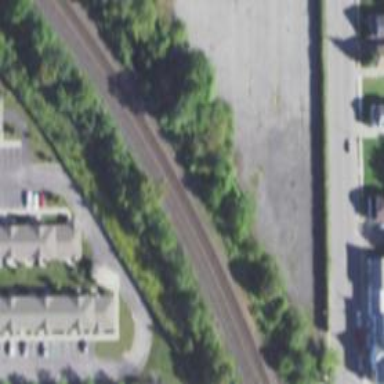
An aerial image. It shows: Railway tracks on embankment.